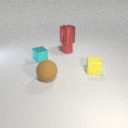
small cyan metal cube to the left of small red metal cylinder